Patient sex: M
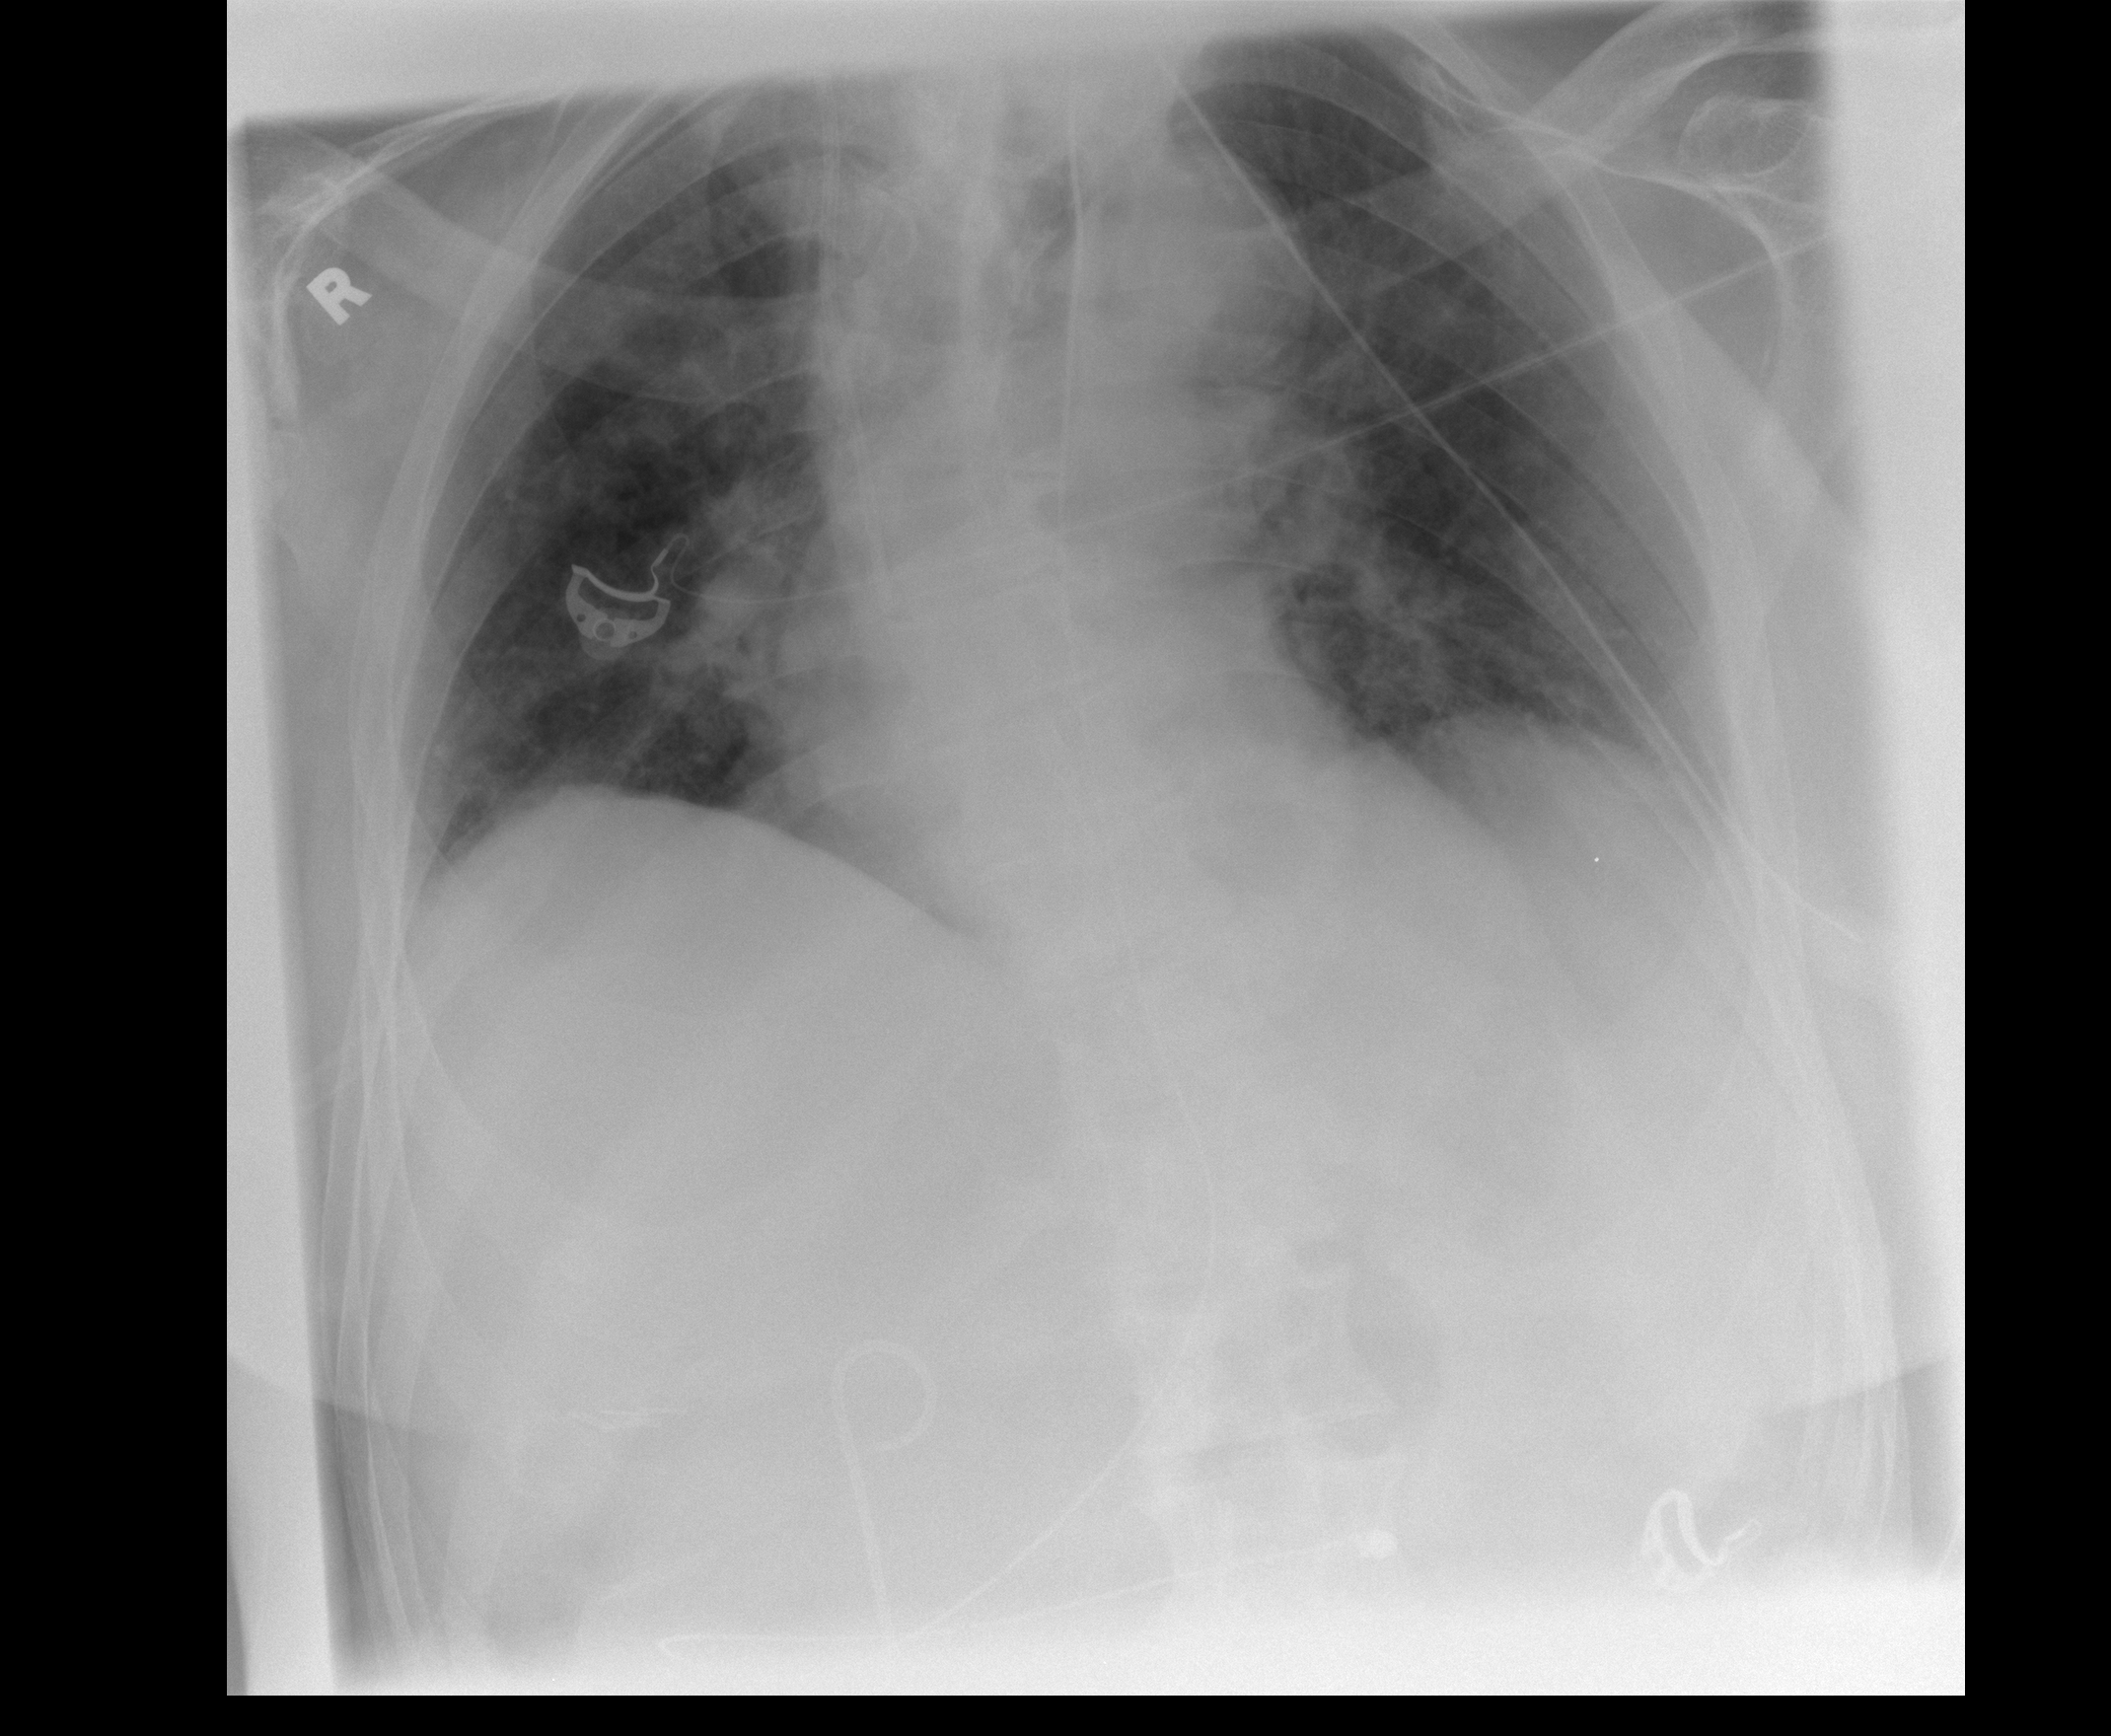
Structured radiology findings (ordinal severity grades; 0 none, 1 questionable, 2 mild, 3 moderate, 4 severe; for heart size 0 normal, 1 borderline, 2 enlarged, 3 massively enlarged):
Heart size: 1
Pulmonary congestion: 1
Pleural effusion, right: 0
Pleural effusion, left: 1
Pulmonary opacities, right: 0
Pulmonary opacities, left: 2
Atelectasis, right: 2
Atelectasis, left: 2